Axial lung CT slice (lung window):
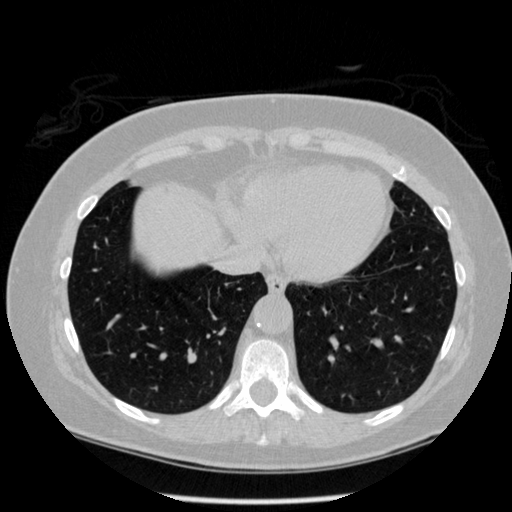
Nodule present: no